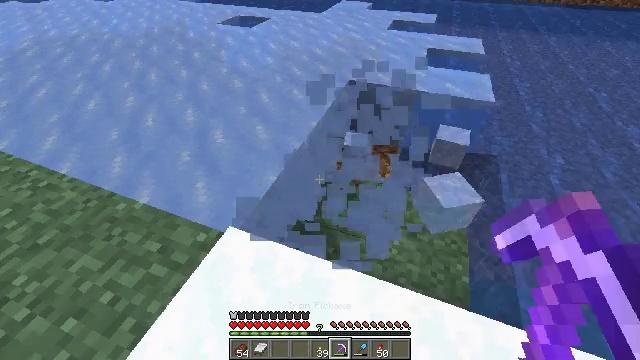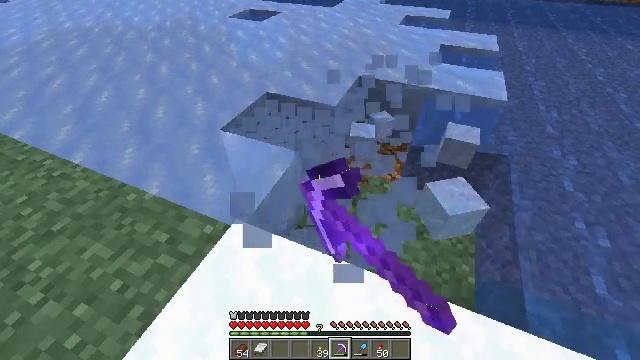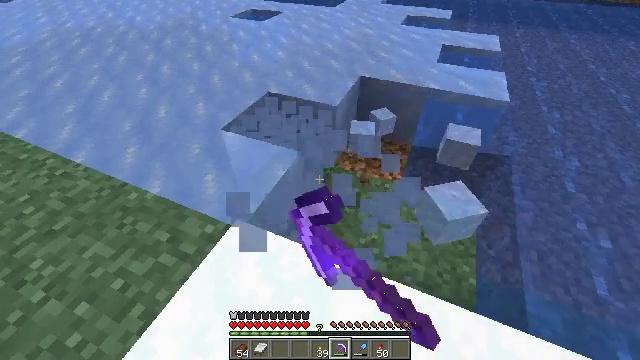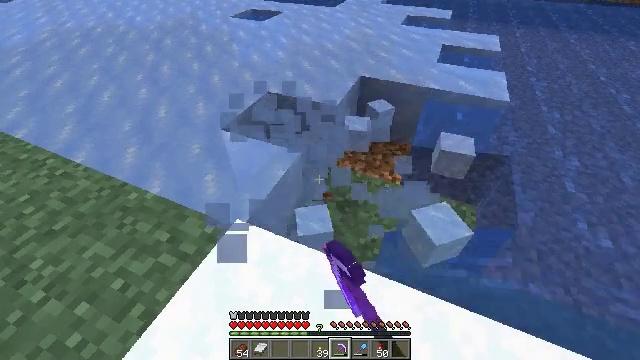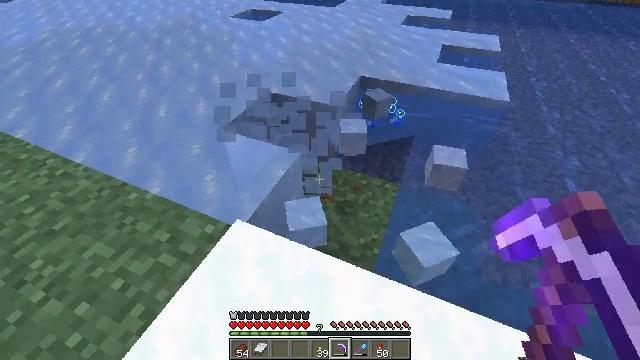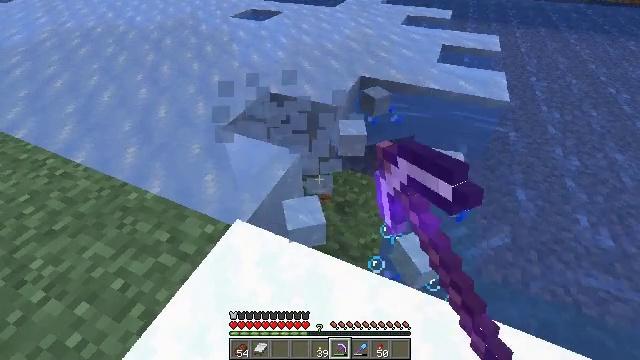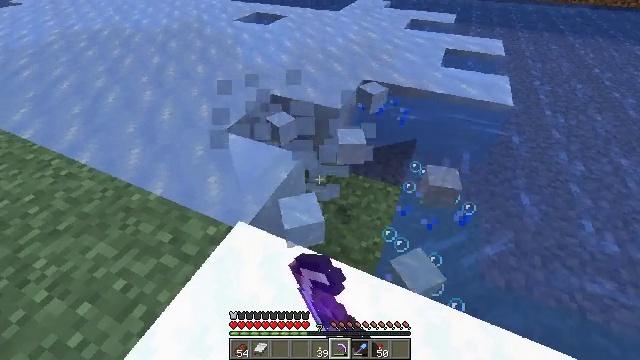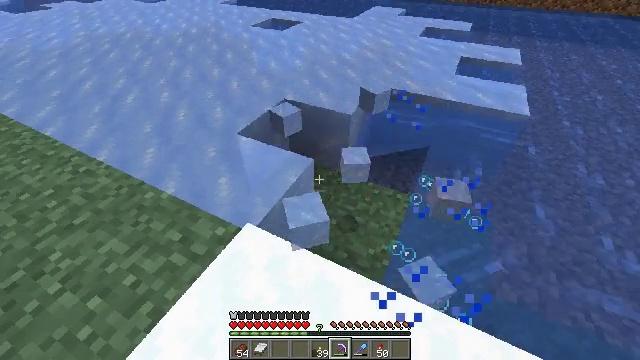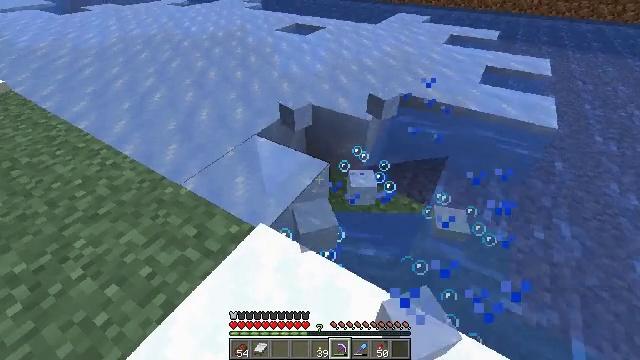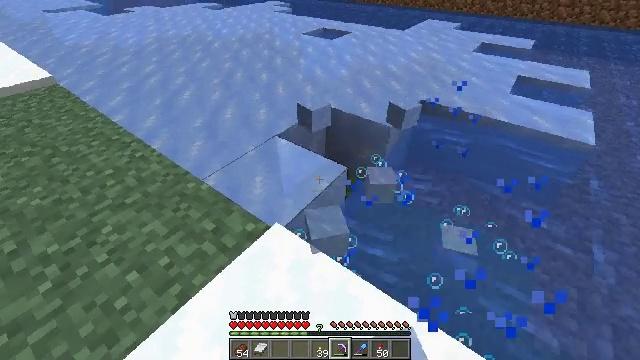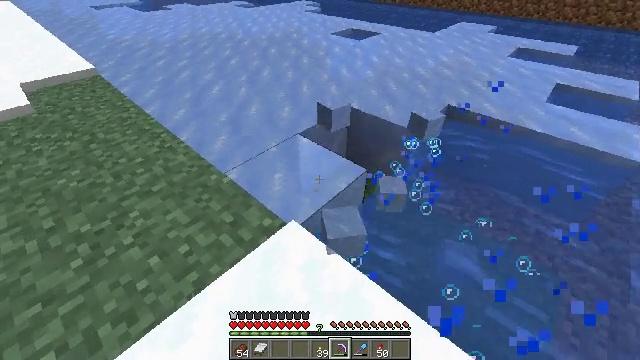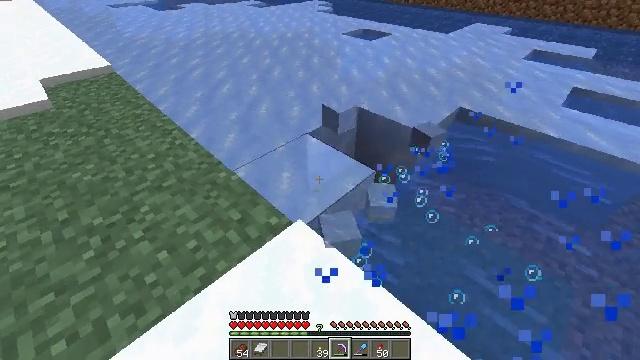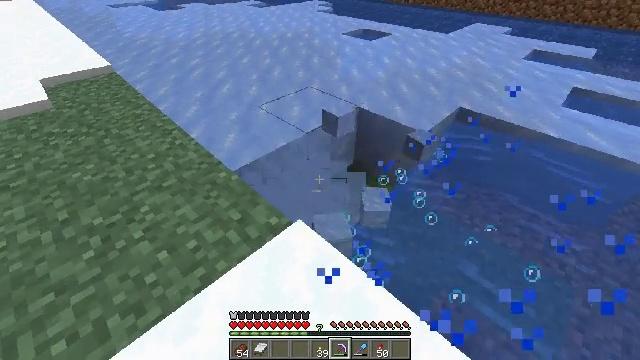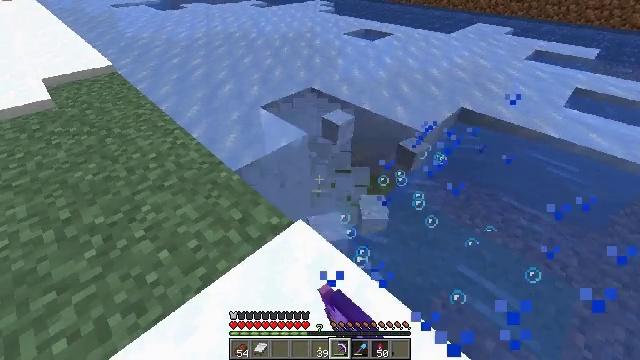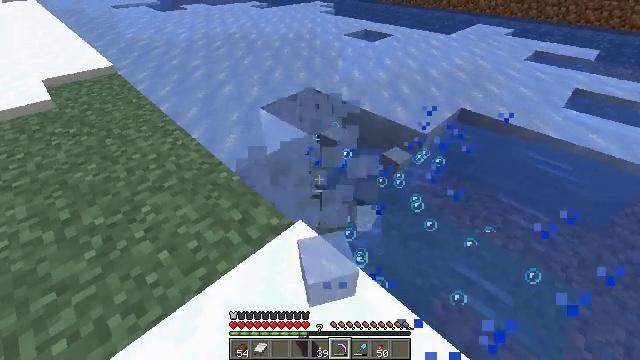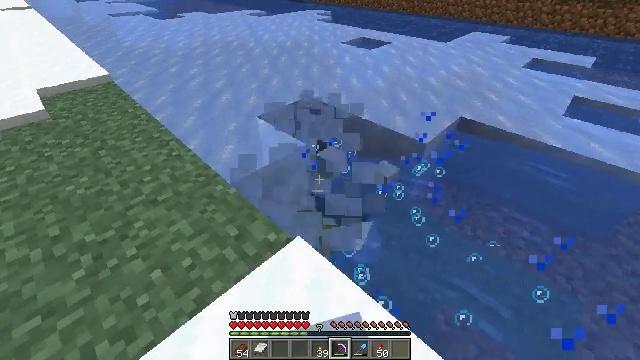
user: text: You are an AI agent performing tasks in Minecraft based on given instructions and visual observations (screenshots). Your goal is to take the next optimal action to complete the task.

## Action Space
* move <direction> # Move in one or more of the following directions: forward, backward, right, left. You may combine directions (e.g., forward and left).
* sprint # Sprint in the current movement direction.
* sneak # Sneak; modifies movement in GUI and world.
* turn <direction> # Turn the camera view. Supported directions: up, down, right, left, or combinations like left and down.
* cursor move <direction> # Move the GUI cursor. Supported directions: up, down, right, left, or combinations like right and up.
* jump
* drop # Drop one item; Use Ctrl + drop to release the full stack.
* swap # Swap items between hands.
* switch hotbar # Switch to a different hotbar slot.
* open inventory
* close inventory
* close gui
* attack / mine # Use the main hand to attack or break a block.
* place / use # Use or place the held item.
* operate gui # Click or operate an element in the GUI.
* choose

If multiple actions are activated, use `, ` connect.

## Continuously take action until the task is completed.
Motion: motion action
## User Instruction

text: Gather ice for building or crafting.
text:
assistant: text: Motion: turn left, attack / mine
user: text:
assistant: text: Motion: attack / mine
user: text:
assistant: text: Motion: attack / mine
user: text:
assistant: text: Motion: attack / mine
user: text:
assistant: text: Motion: no_op
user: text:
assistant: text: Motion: no_op
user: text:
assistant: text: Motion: turn left and up
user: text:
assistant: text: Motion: turn left
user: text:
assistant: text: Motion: turn left
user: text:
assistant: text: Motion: turn left
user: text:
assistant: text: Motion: turn left
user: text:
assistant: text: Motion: attack / mine
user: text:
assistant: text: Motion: attack / mine
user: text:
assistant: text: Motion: attack / mine
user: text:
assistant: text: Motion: move forward, turn up, attack / mine
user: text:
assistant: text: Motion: move forward, attack / mine
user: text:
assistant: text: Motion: move forward, turn right and up, attack / mine
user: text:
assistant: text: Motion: move forward, turn right and up, attack / mine
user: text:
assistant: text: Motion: move forward, turn right and up, attack / mine
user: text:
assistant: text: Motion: turn right and up, attack / mine
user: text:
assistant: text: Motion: turn right, attack / mine
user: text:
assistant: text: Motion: turn right, attack / mine
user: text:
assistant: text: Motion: turn right, attack / mine
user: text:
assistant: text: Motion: turn right, attack / mine
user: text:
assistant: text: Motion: turn right, attack / mine
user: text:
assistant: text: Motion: turn right and up, attack / mine
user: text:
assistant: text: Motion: move forward, turn right, attack / mine
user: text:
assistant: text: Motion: move forward, turn right, attack / mine
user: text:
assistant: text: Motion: move forward, turn right, attack / mine
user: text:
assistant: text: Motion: move forward, turn right, attack / mine